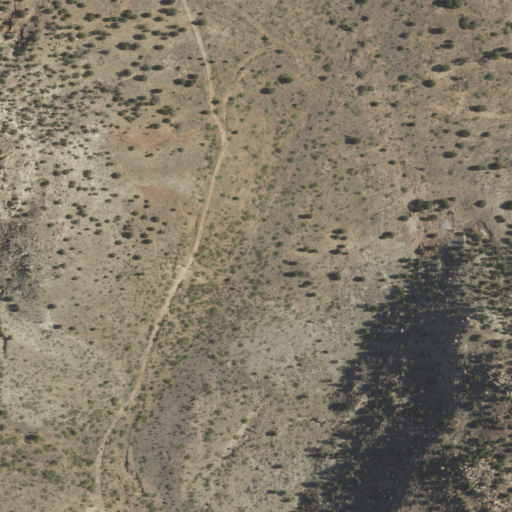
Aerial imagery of gap in New Mexico named Puertocito Pass containing only shrub